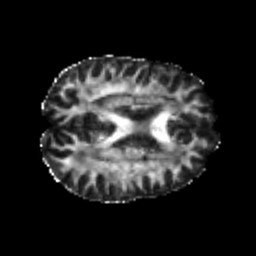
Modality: FA
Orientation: axial
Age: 22
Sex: female
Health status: healthy
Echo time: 0.074 s